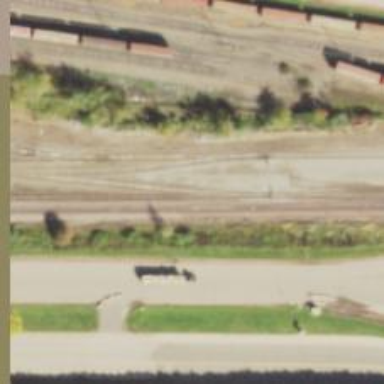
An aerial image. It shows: Railway yard with one track in service.